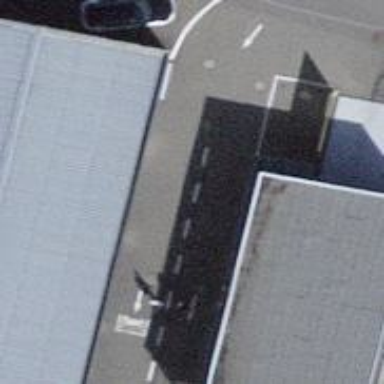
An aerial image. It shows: Car wash facility.